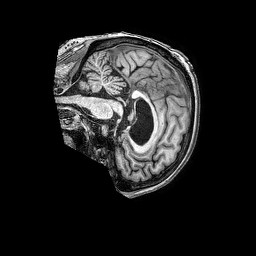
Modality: T1w
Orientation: sagittal
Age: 54
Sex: female
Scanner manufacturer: philips
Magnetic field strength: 3 T
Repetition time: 0.007002 s
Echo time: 0.003173 s